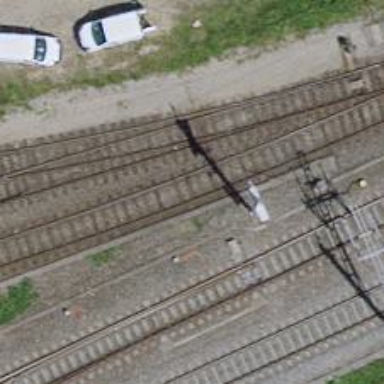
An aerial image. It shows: Rail yard with electrified contact lines for the trains.